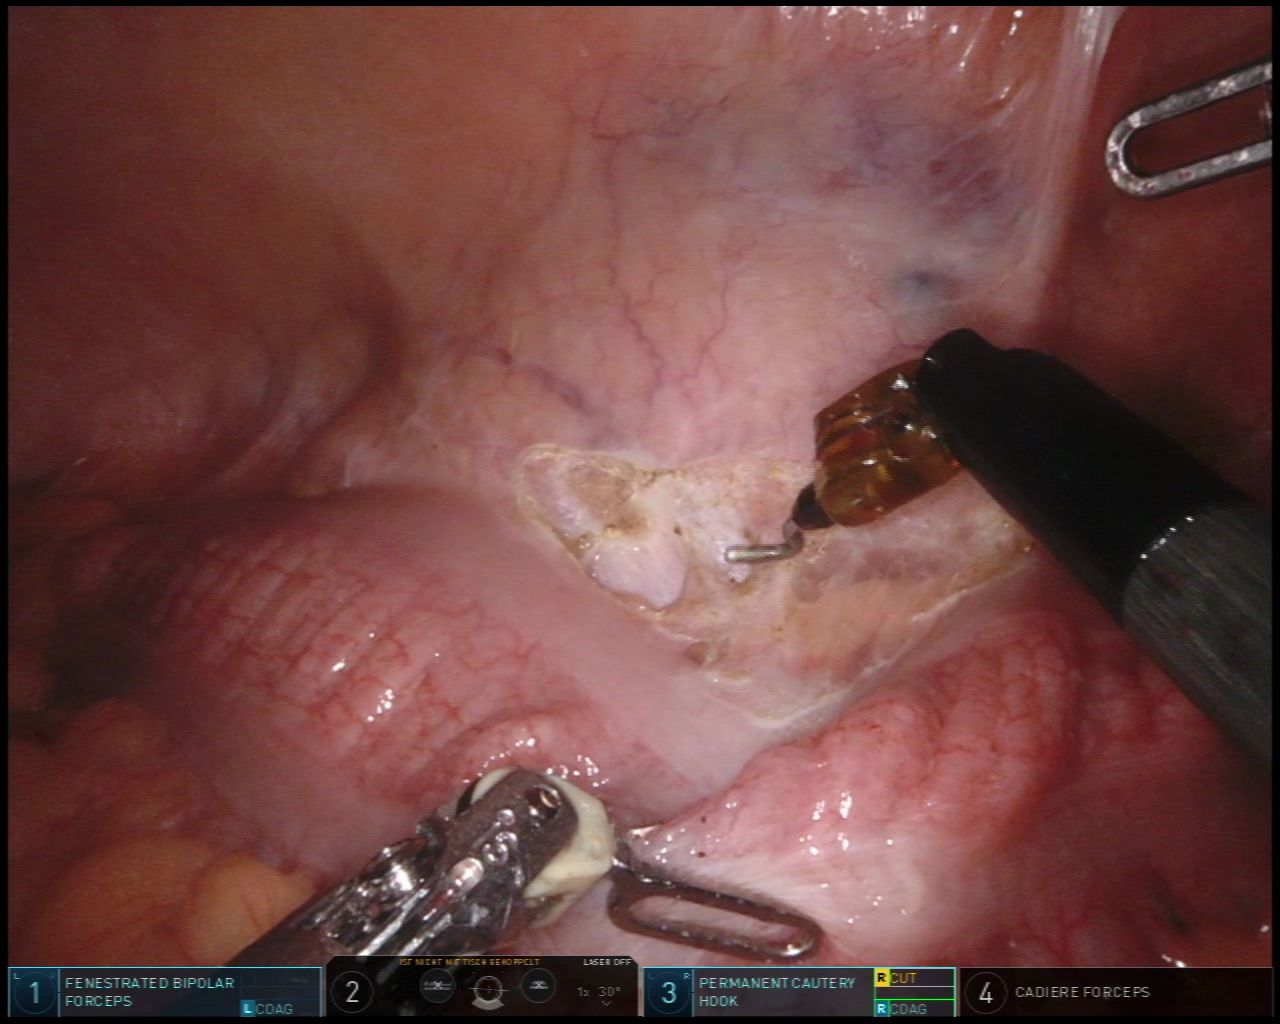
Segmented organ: abdominal_wall
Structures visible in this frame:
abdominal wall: yes
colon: yes
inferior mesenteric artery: no
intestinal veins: no
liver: no
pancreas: no
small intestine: no
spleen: no
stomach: no
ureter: no
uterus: no
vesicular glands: no